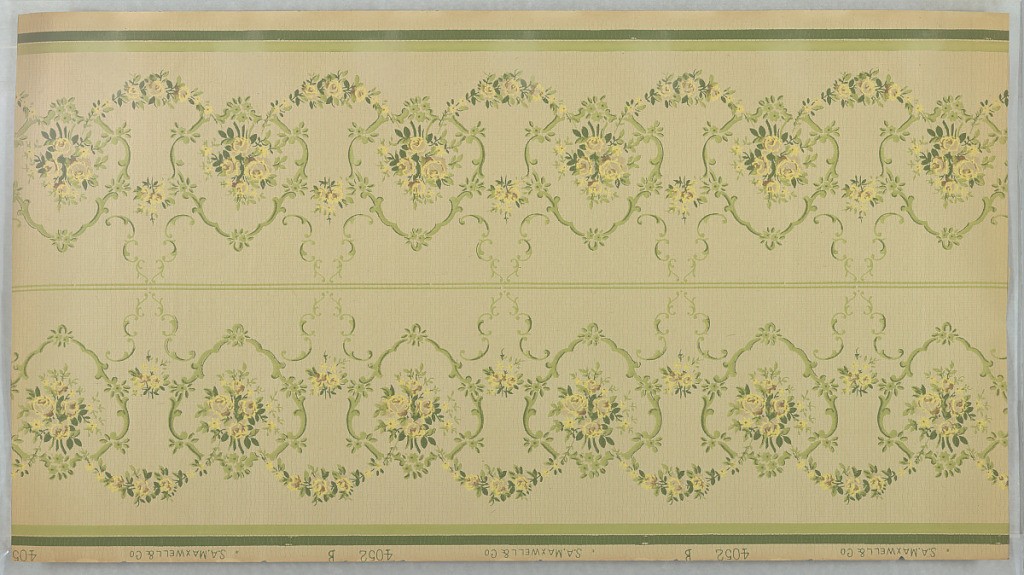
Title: Frieze
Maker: Maxwell & Co., S.A., Chicago, Illinois, USA
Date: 1905–1915
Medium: Machine-printed paper
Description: On gray ground, arabesques composed of green rinceaux containing groups of yellow flowers with green leaves. Two borders printed across the width.